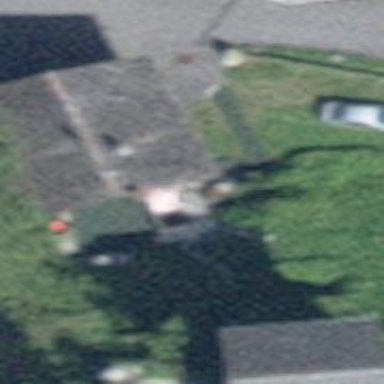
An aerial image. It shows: Simple house.